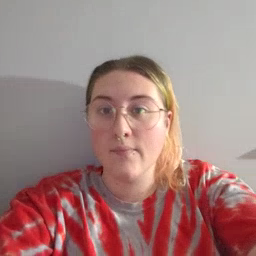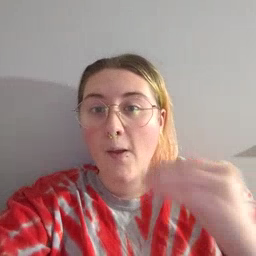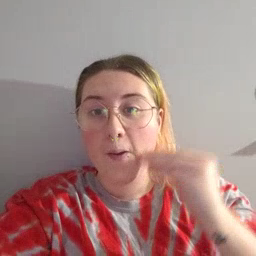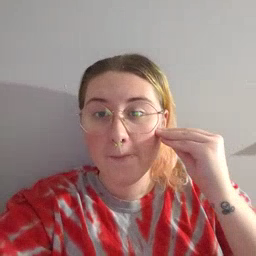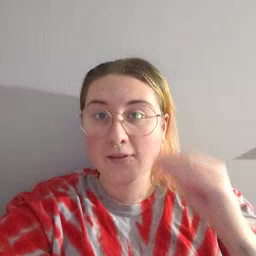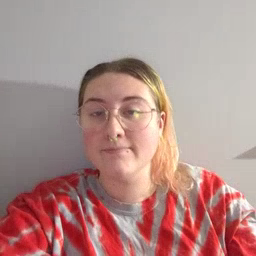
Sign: home